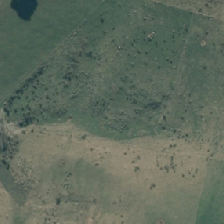
Land cover: grose_broom